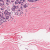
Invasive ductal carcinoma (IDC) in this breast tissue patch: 0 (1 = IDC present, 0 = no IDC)